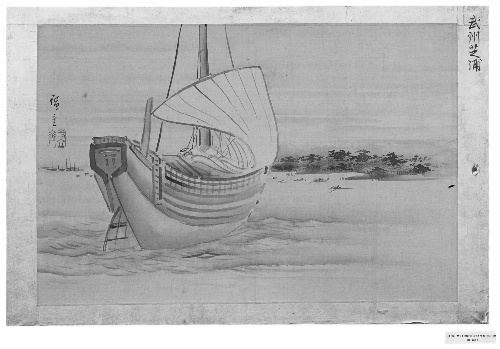
Artist: Utagawa Hiroshige
Artist bio: Japanese, Tokyo (Edo) 1797–1858 Tokyo (Edo)
Date: 19th century
Object type: Painting
Classification: Paintings
Medium: Matted painting; ink and color on silk
Culture: Japan
Period: Edo period (1615–1868)
Dimensions: 13 15/16 x 21 7/16 in. (35.4 x 54.4 cm)
Department: Asian Art
Credit line: Gift of Francis Lathrop, 1908
Accession year: 1908
Repository: Metropolitan Museum of Art, New York, NY
Tags: Boats